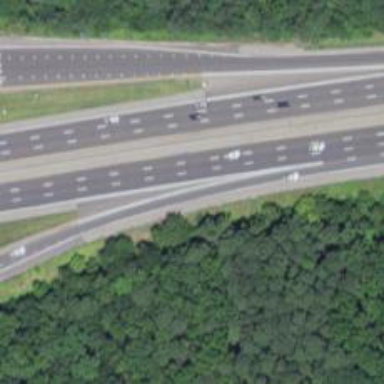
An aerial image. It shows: Motorway link.